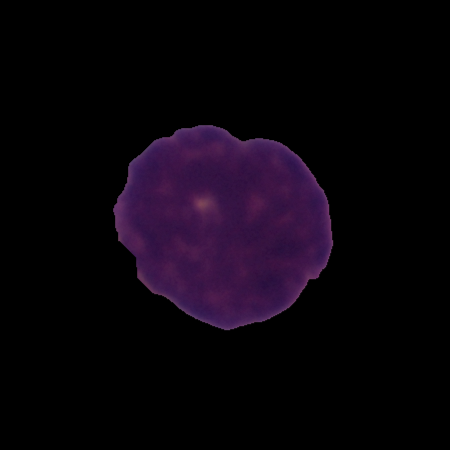
Label: cancer